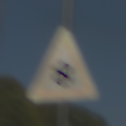
Verkehrszeichen: SchneeOderEisglaette
Umgebung: Outdoor, Suburban
Tageszeit: MorningAfternoon
Wetter: Clear
Licht: Natural
Jahreszeit: NotSpecified
Kontrast: HighContrast